Question: if i use a textinput with
> textAlign="right"
when text is more than it can fit into, text is overflown, i want to hide text and not to over flow from right side.. and scroll the text using cursor(with left and right key) is possible if yes how ?
by using skin, i am able to clip the overflow.. but now cursor is not scrolling to left side.

any solution ?
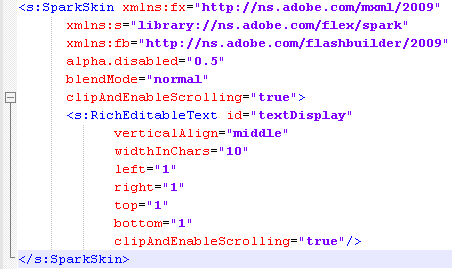
Answer: to understand your problem I did the same that you did. So i added a textInput with a skinclass.
'''
<s:TextInput id="io" skinClass="com.carsa.rumbo.cobros.ui.skin.io" text="123456789 10 11 12 13 14 15 16 17 18 19 20"/>
'''
and to see aall the properties of a textInput skin, you can choose textinput as hostcomponent class in the creation of skin.
I tried it this way and works as I think you wanted.
This is the skin code:
'''
ADOBE SYSTEMS INCORPORATED
Copyright 2008 Adobe Systems Incorporated
All Rights Reserved.
NOTICE: Adobe permits you to use, modify, and distribute this file
in accordance with the terms of the license agreement accompanying it.
'''
-->
'''
@see spark.components.TextInput
@langversion 3.0
@playerversion Flash 10
@playerversion AIR 1.5
@productversion Flex 4
'''
-->
'''
<fx:Metadata>
<![CDATA[
/**
* @copy spark.skins.spark.ApplicationSkin#hostComponent
*/
[HostComponent("spark.components.TextInput")]
]]>
</fx:Metadata>
<fx:Script fb:purpose="styling">
private var paddingChanged:Boolean;
/* Define the skin elements that should not be colorized. */
static private const exclusions:Array = ["background", "textDisplay"];
/**
* @private
*/
override public function get colorizeExclusions():Array {return exclusions;}
/* Define the content fill items that should be colored by the "contentBackgroundColor" style. */
static private const contentFill:Array = ["bgFill"];
/**
* @private
*/
override public function get contentItems():Array {return contentFill};
/**
* @private
*/
override protected function commitProperties():void
{
super.commitProperties();
if (paddingChanged)
{
updatePadding();
paddingChanged = false;
}
}
/**
* @private
*/
override protected function initializationComplete():void
{
useChromeColor = true;
super.initializationComplete();
}
/**
* @private
*/
override protected function updateDisplayList(unscaledWidth:Number, unscaledHeight:Number):void
{
if (getStyle("borderVisible") == true)
{
border.visible = true;
shadow.visible = true;
background.left = background.top = background.right = background.bottom = 1;
textDisplay.left = textDisplay.top = textDisplay.right = textDisplay.bottom = 1;
}
else
{
border.visible = false;
shadow.visible = false;
background.left = background.top = background.right = background.bottom = 0;
textDisplay.left = textDisplay.top = textDisplay.right = textDisplay.bottom = 0;
}
borderStroke.color = getStyle("borderColor");
borderStroke.alpha = getStyle("borderAlpha");
super.updateDisplayList(unscaledWidth, unscaledHeight);
}
/**
* @private
*/
private function updatePadding():void
{
if (!textDisplay)
return;
// Push padding styles into the textDisplay
var padding:Number;
padding = getStyle("paddingLeft");
if (textDisplay.getStyle("paddingLeft") != padding)
textDisplay.setStyle("paddingLeft", padding);
padding = getStyle("paddingTop");
if (textDisplay.getStyle("paddingTop") != padding)
textDisplay.setStyle("paddingTop", padding);
padding = getStyle("paddingRight");
if (textDisplay.getStyle("paddingRight") != padding)
textDisplay.setStyle("paddingRight", padding);
padding = getStyle("paddingBottom");
if (textDisplay.getStyle("paddingBottom") != padding)
textDisplay.setStyle("paddingBottom", padding);
}
/**
* @private
*/
override public function styleChanged(styleProp:String):void
{
var allStyles:Boolean = !styleProp || styleProp == "styleName";
super.styleChanged(styleProp);
if (allStyles || styleProp.indexOf("padding") == 0)
{
paddingChanged = true;
invalidateProperties();
}
}
</fx:Script>
<fx:Script>
<![CDATA[
/**
* @private
*/
private static const focusExclusions:Array = ["textDisplay"];
/**
* @private
*/
override public function get focusSkinExclusions():Array { return focusExclusions;};
]]>
</fx:Script>
<s:states>
<s:State name="normal"/>
<s:State name="disabled"/>
</s:states>
<!-- border -->
<!--- @private -->
<s:Rect left="0" right="0" top="0" bottom="0" id="border">
<s:stroke>
<!--- @private -->
<s:SolidColorStroke id="borderStroke" weight="1" />
</s:stroke>
</s:Rect>
<!-- fill -->
<!--- Defines the appearance of the TextInput component's background. -->
<s:Rect id="background" left="1" right="1" top="1" bottom="1">
<s:fill>
<!--- @private Defines the background fill color. -->
<s:SolidColor id="bgFill" color="0xFFFFFF" />
</s:fill>
</s:Rect>
<!-- shadow -->
<!--- @private -->
<s:Rect left="1" top="1" right="1" height="1" id="shadow">
<s:fill>
<s:SolidColor color="0x000000" alpha="0.12" />
</s:fill>
</s:Rect>
<!-- text -->
<!--- @copy spark.components.supportClasses.SkinnableTextBase#textDisplay -->
<s:RichEditableText id="textDisplay"
verticalAlign="middle"
widthInChars="10"
left="1" right="1" top="1" bottom="1" clipAndEnableScrolling="true"/>
'''